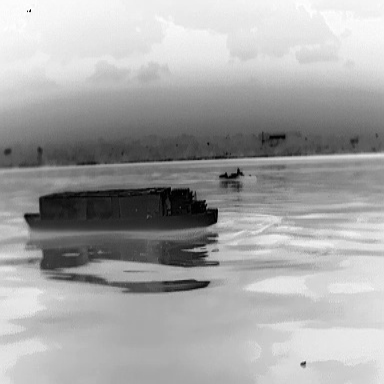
There are two objects shown in the infrared image, including a fishing_boat, and a warship.